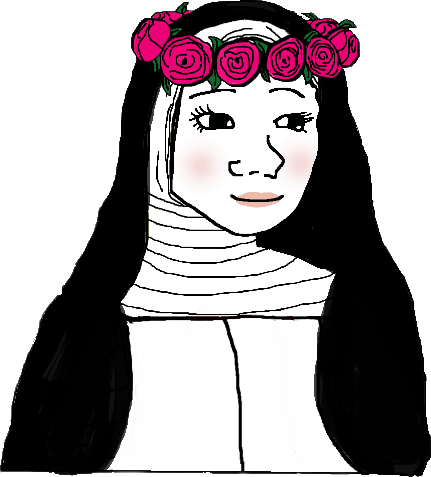
Label: 5_Trad_Wife